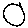
Label: circle